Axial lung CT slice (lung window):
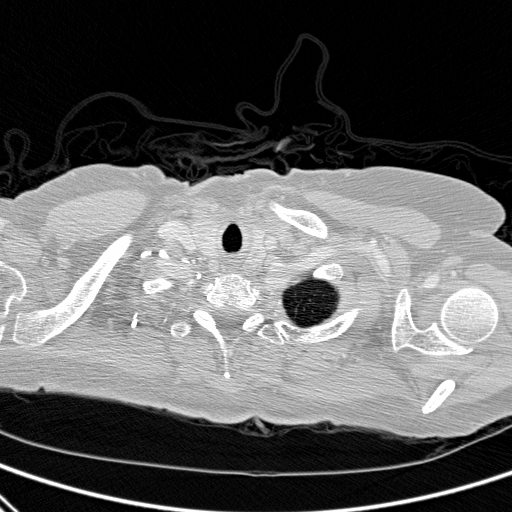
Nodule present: no